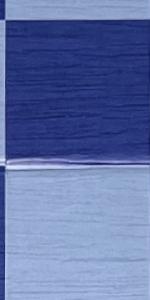
Label: Empty